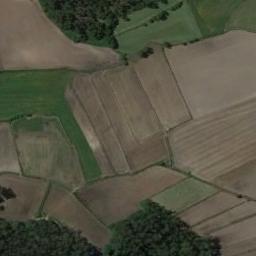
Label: terrace